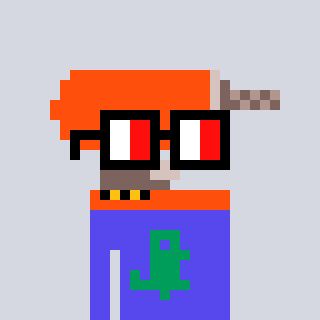
a pixel art character with square glasses with black frames and red eyes, a drill-shaped head and a computerblue-colored body on a cool background